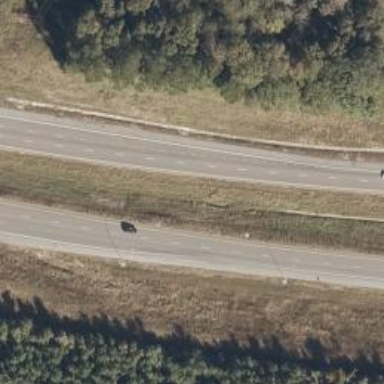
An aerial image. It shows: Motorway.